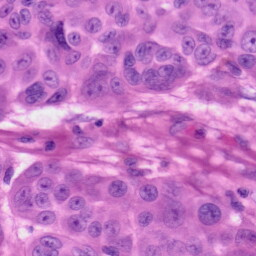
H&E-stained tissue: Skin